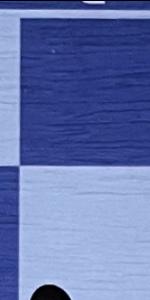
Label: Empty